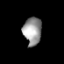
Tissue: prostate
Cell type: Fibroblasts
Senescence score: 0.741
Nuclear area (px): 496
Mean DAPI intensity: 153.085